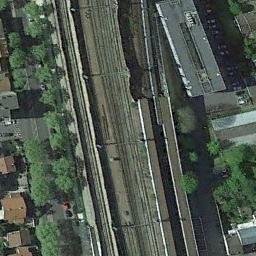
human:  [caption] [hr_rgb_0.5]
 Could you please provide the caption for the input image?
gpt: These railways are flanked by some trees and buildings .

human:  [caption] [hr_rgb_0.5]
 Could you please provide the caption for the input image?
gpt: The railway is next to some trees and houses .

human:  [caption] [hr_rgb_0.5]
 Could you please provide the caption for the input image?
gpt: There is a train passing by in the picture .

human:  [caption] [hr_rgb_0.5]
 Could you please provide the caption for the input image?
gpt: There are many buildings of different shapes beside the railway .

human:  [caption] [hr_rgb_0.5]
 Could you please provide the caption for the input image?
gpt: There are some green trees and buildings beside the railway .